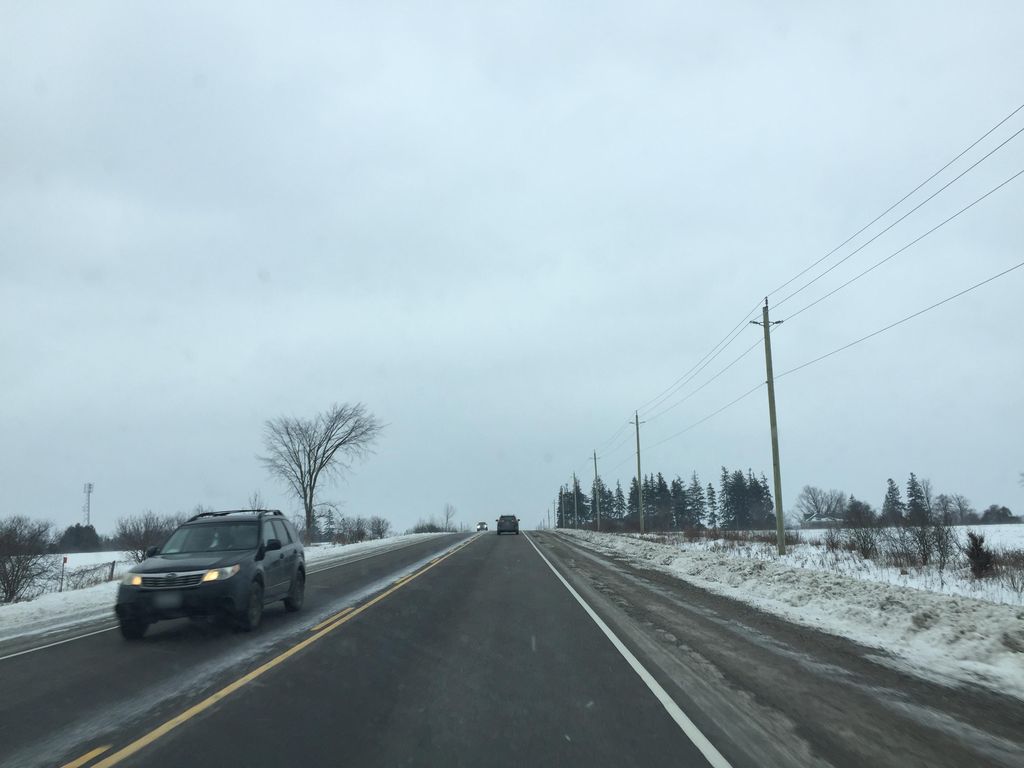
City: kitchener-waterloo